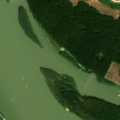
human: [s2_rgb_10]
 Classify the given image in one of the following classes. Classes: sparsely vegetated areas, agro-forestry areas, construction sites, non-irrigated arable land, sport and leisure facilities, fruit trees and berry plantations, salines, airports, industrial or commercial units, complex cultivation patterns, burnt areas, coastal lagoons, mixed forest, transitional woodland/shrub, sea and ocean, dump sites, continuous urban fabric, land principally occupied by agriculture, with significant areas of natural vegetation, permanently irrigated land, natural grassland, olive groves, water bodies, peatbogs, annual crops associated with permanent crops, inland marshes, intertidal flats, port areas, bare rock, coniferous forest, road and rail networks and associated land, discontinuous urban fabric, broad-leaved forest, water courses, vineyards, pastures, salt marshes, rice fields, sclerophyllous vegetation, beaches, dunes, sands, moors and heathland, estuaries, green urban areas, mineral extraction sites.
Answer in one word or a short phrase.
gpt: broad-leaved forest, transitional woodland/shrub, water courses